Question: What is the Section name?
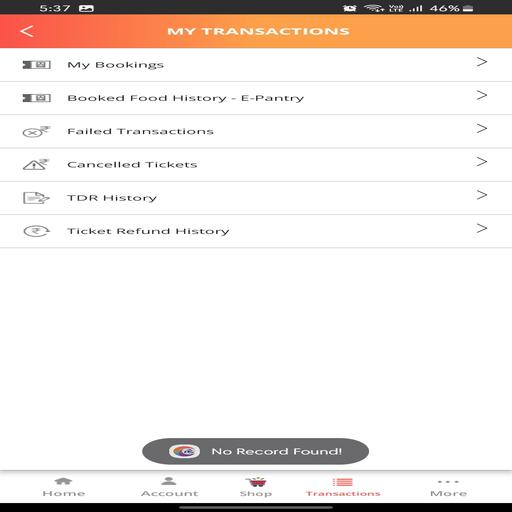
Answer: My Transactions